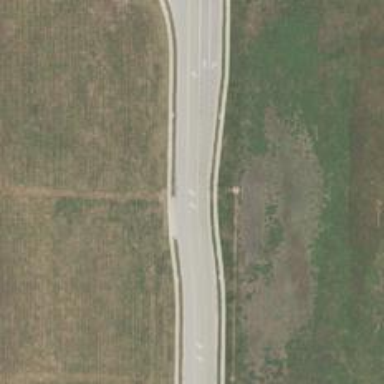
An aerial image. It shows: Road with left marking.